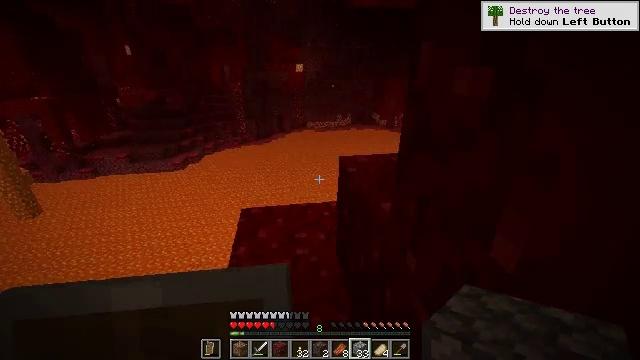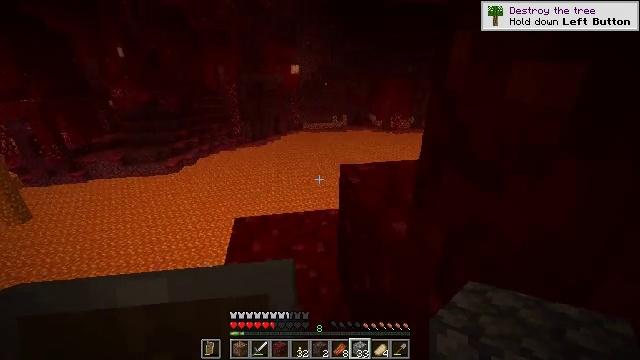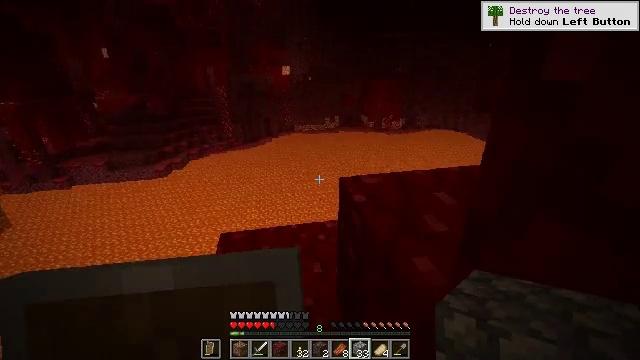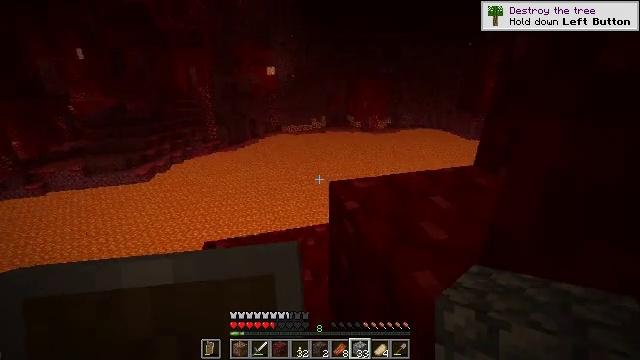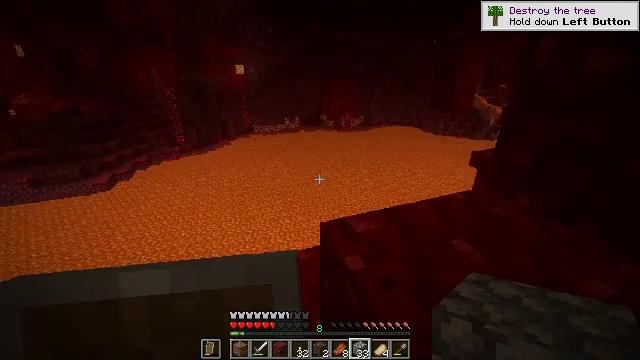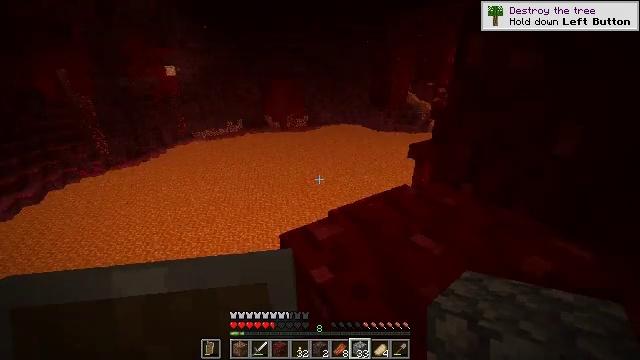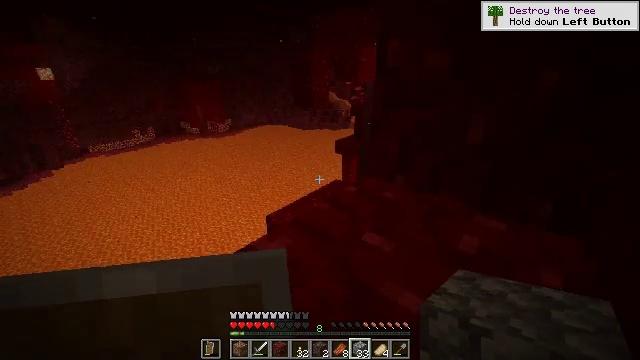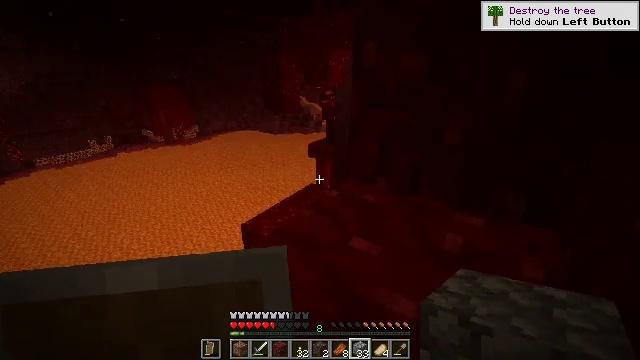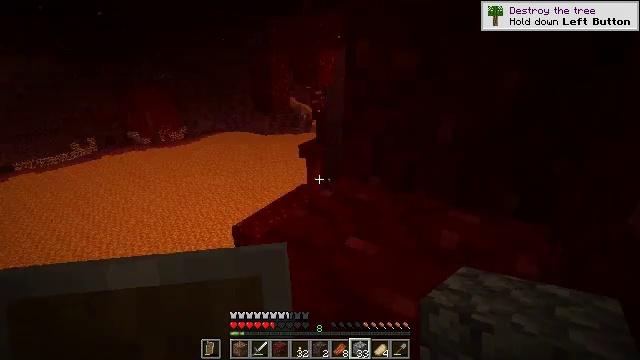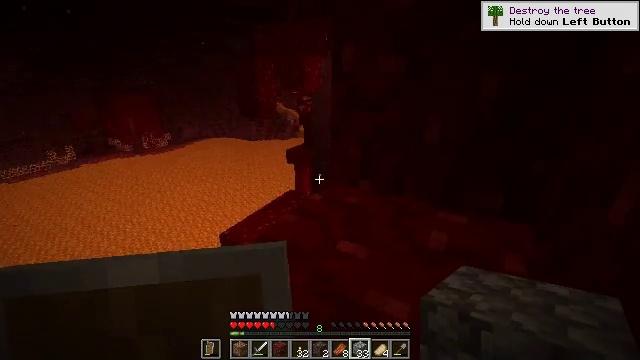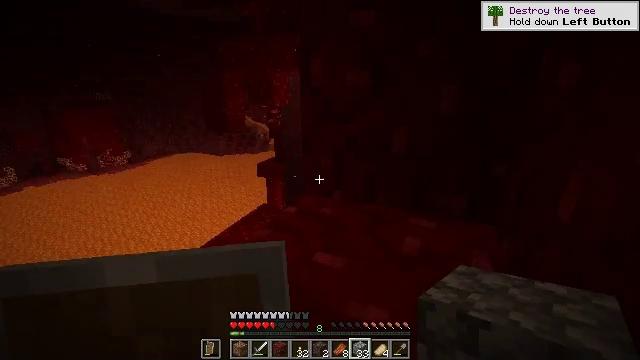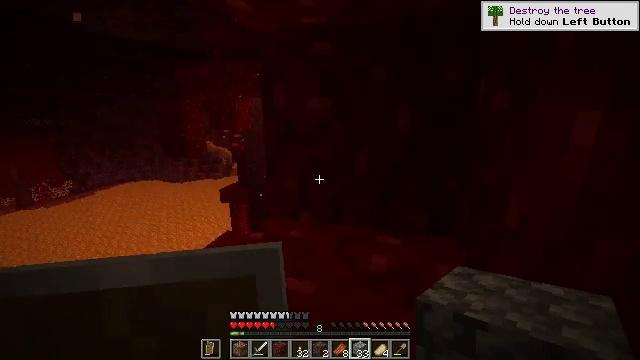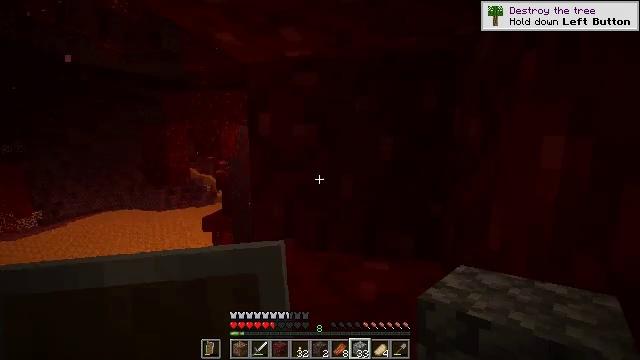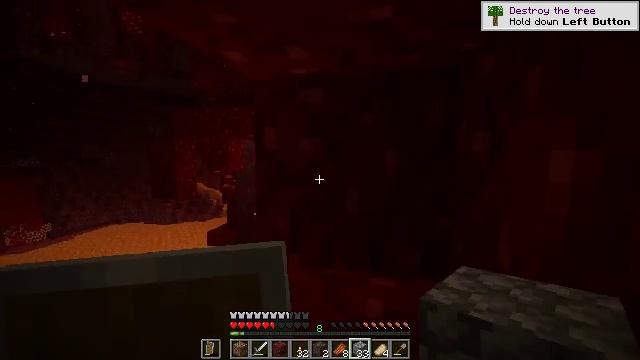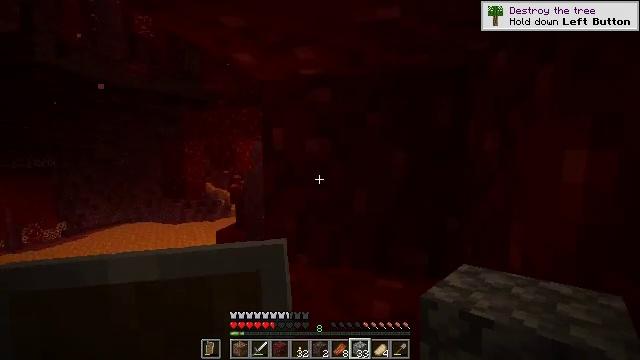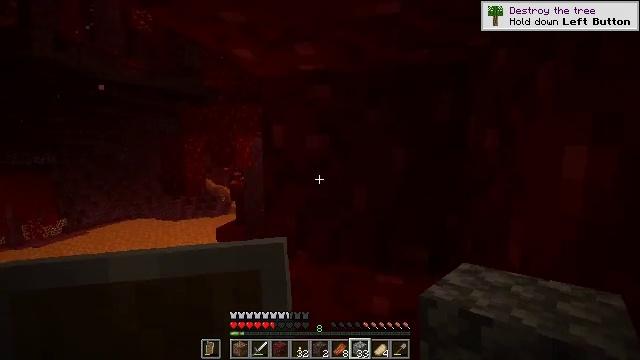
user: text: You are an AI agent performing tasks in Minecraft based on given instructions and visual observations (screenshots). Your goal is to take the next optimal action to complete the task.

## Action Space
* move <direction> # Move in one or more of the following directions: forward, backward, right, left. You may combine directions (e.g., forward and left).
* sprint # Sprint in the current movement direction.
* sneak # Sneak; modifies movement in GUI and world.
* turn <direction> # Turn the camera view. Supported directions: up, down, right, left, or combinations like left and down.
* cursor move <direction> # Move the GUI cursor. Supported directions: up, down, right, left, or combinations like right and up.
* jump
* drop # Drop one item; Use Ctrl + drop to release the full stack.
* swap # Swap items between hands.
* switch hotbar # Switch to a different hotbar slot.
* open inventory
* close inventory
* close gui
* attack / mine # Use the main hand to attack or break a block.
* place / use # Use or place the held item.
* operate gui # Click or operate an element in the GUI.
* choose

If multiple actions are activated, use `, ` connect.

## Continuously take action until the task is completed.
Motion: motion action
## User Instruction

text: Break the nether wart block with a tool.
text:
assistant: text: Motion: move forward
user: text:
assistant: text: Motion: move forward, turn right
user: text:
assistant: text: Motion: move forward, turn right
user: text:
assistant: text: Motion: move forward, turn right
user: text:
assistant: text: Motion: turn right
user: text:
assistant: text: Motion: turn right
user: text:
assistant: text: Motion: turn right
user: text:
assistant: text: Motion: turn right
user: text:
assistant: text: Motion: turn right and up
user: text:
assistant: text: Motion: turn right and up
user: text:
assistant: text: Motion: turn right and up
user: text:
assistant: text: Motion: turn right and up
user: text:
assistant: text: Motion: turn left and up
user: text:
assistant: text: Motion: turn left
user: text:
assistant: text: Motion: no_op
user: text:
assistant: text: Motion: move forward, turn right, jump
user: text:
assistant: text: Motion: move forward, turn right and up, jump
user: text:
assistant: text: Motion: move forward, turn right, jump
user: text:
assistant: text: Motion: move forward, turn right and up, jump
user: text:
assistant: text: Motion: move forward, turn right
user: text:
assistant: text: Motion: move forward, turn right
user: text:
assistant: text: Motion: move forward
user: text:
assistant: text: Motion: no_op
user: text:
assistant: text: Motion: no_op
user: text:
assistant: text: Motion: turn right
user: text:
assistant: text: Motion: turn right
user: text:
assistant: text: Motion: turn right
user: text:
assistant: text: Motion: turn right
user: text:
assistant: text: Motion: turn right
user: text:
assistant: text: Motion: turn right